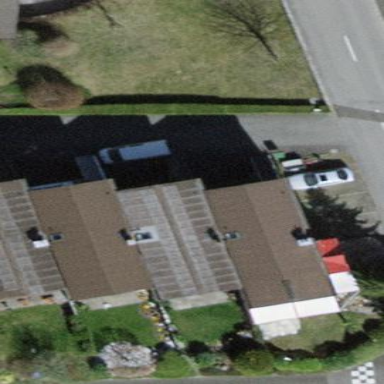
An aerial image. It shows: Semi-detached house.